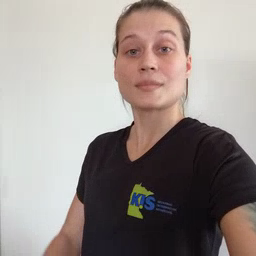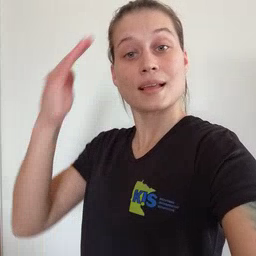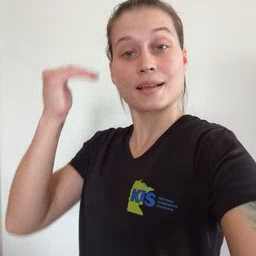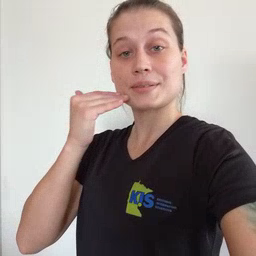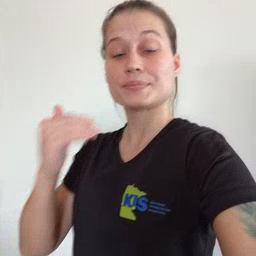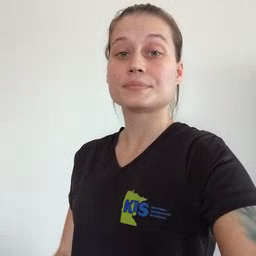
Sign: head